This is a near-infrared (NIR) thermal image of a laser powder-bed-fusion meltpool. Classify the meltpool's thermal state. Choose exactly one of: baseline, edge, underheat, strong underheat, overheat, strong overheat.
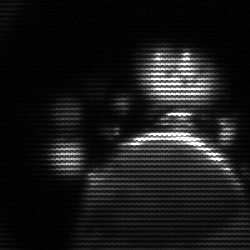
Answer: baseline